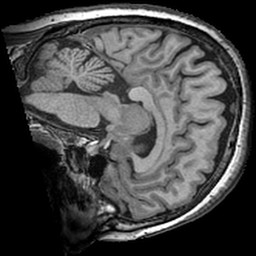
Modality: T1w
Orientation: sagittal
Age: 53
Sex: female
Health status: ill
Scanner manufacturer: ge
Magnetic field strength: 3 T
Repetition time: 0.008164 s
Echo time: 0.003184 s